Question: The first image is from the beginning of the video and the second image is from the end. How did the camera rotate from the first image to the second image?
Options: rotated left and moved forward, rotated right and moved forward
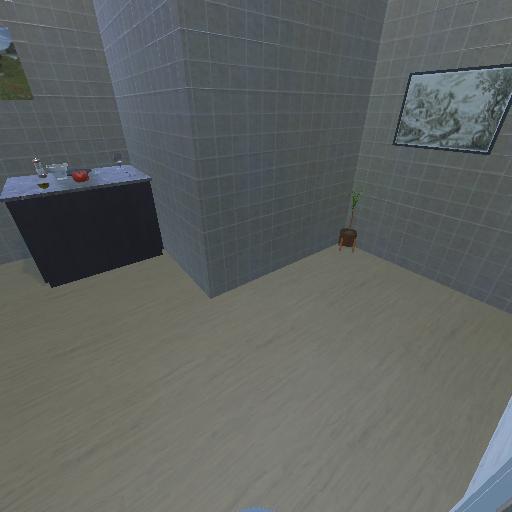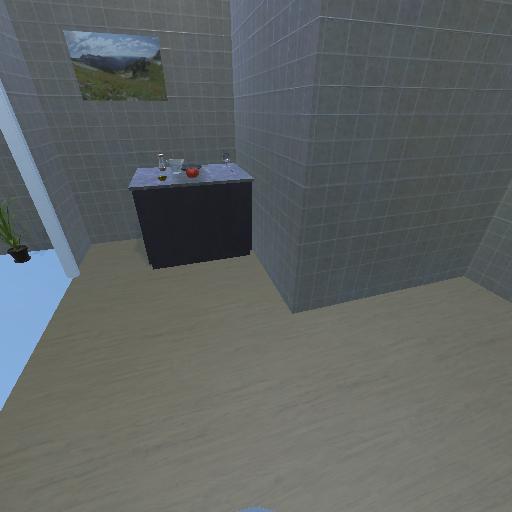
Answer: rotated left and moved forward